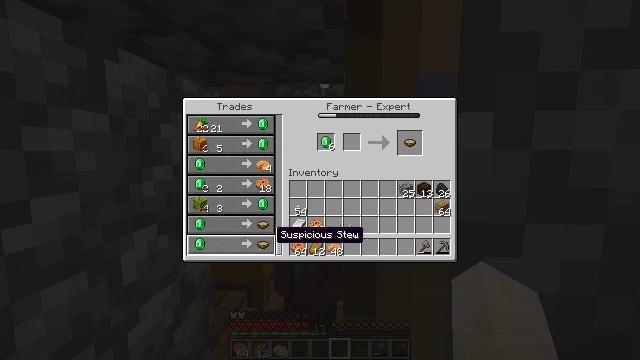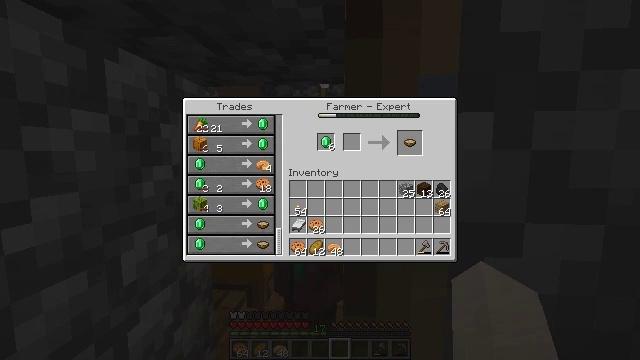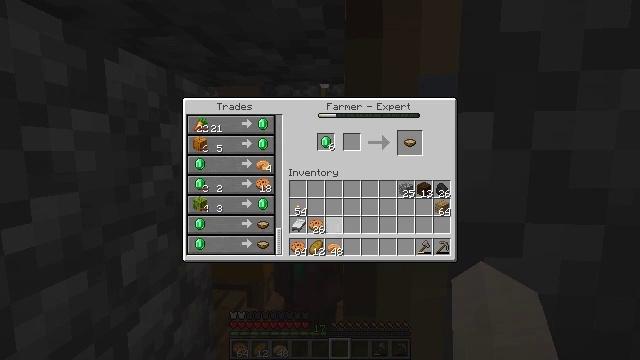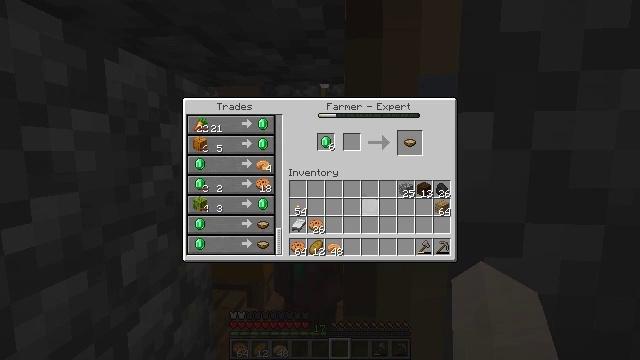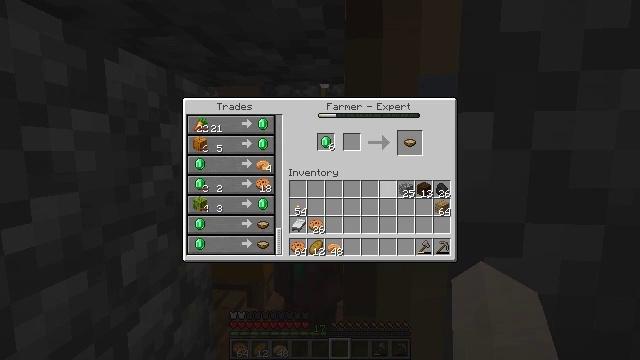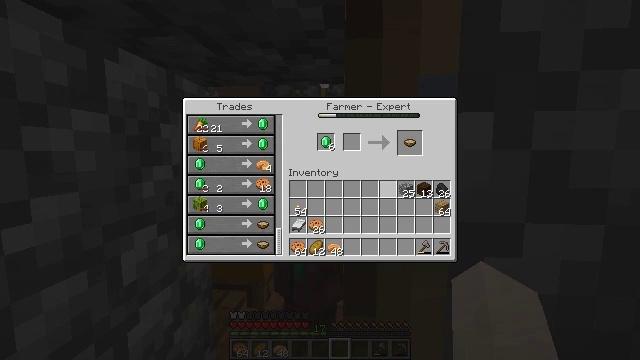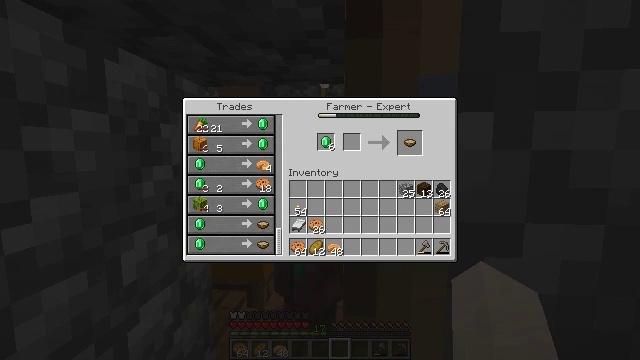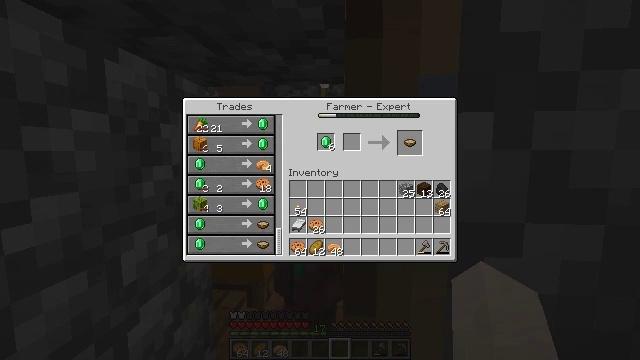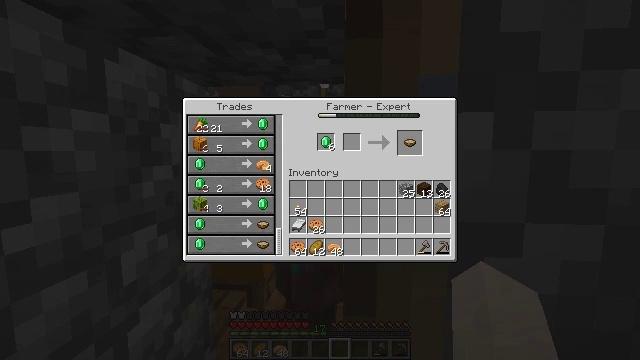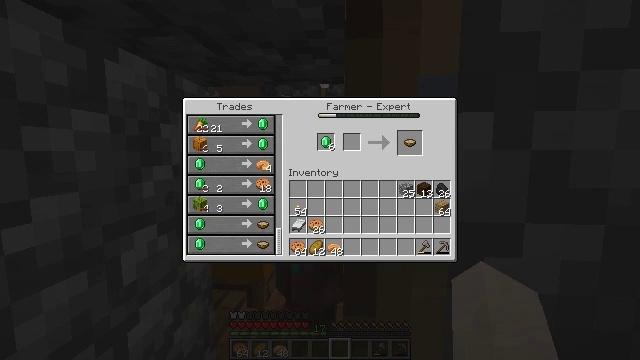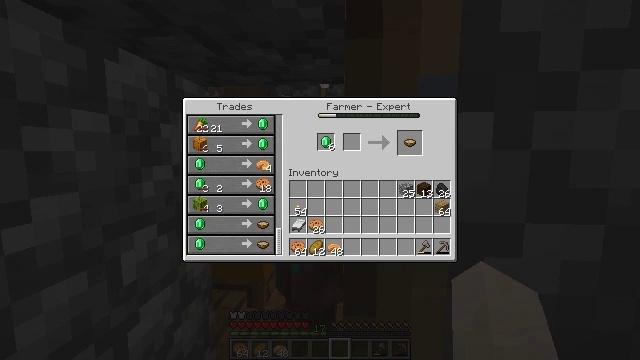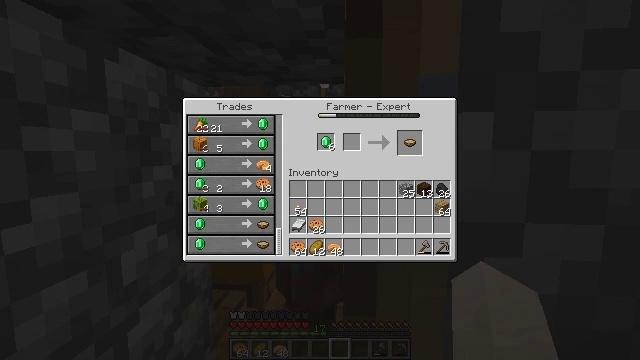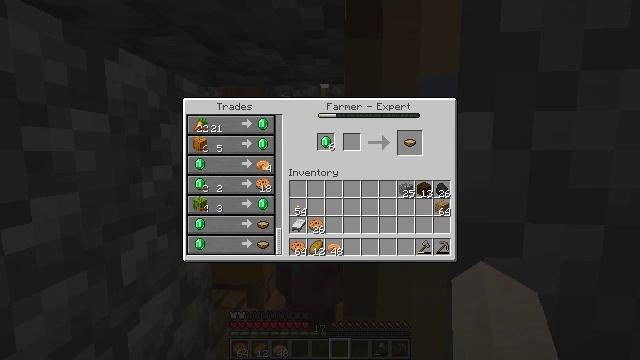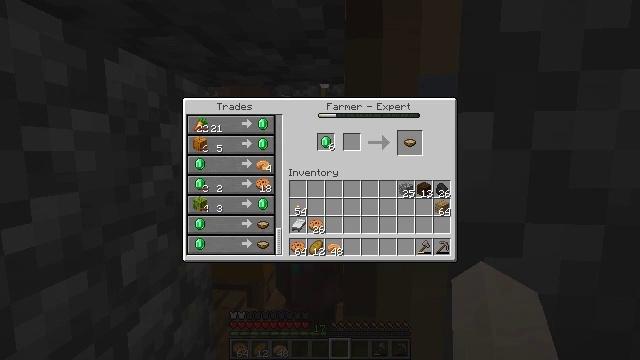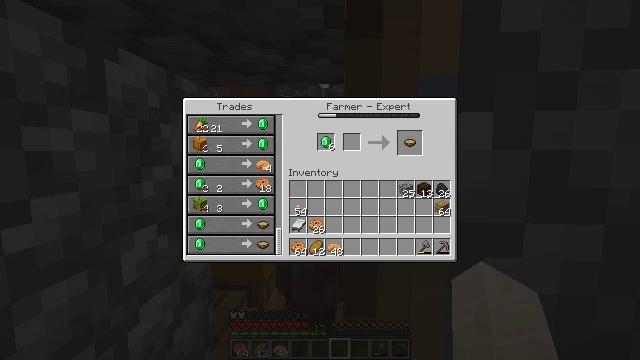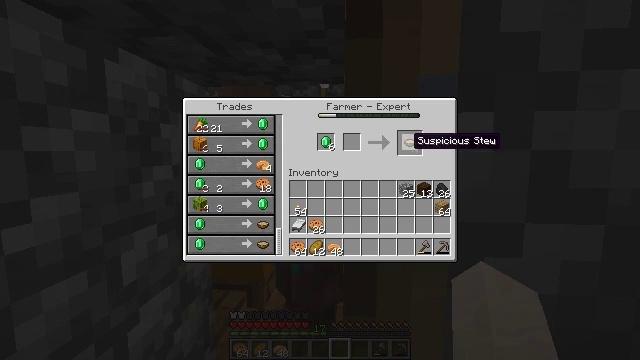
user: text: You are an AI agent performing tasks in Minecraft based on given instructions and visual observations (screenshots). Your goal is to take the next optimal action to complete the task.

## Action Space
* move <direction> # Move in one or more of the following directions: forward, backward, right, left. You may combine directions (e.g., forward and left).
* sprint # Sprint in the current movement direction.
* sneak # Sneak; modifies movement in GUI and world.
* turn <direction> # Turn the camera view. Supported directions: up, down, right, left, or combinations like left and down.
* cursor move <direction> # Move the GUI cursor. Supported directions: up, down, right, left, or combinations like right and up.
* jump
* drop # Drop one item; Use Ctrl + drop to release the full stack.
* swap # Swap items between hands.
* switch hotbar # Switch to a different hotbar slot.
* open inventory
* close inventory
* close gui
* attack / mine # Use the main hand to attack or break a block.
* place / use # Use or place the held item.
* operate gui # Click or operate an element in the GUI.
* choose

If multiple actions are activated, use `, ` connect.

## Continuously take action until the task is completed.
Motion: motion action
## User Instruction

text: Use flowers like dandelion or blue orchid in crafting table to make a suspicious stew.
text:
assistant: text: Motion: cursor move right
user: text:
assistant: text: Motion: cursor move right and up
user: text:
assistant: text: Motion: cursor move right and up
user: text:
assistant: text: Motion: cursor move right and up
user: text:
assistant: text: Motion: cursor move right
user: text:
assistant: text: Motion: cursor move up
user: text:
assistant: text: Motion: cursor move up
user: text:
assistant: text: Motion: no_op
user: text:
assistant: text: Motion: no_op
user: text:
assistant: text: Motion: no_op
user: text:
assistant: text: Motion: no_op
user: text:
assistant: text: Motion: no_op
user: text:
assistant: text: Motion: no_op
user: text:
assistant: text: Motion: no_op
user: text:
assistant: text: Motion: no_op
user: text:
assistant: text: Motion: cursor move up
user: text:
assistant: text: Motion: no_op
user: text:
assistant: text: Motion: no_op
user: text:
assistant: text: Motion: no_op
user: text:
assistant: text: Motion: no_op
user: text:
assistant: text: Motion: no_op
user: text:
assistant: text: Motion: no_op
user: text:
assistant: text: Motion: operate gui
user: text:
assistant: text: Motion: operate gui
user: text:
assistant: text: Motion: no_op
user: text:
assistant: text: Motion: no_op
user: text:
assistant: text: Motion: cursor move down
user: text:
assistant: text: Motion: no_op